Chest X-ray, PA view. Patient: 46 years old, sex F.
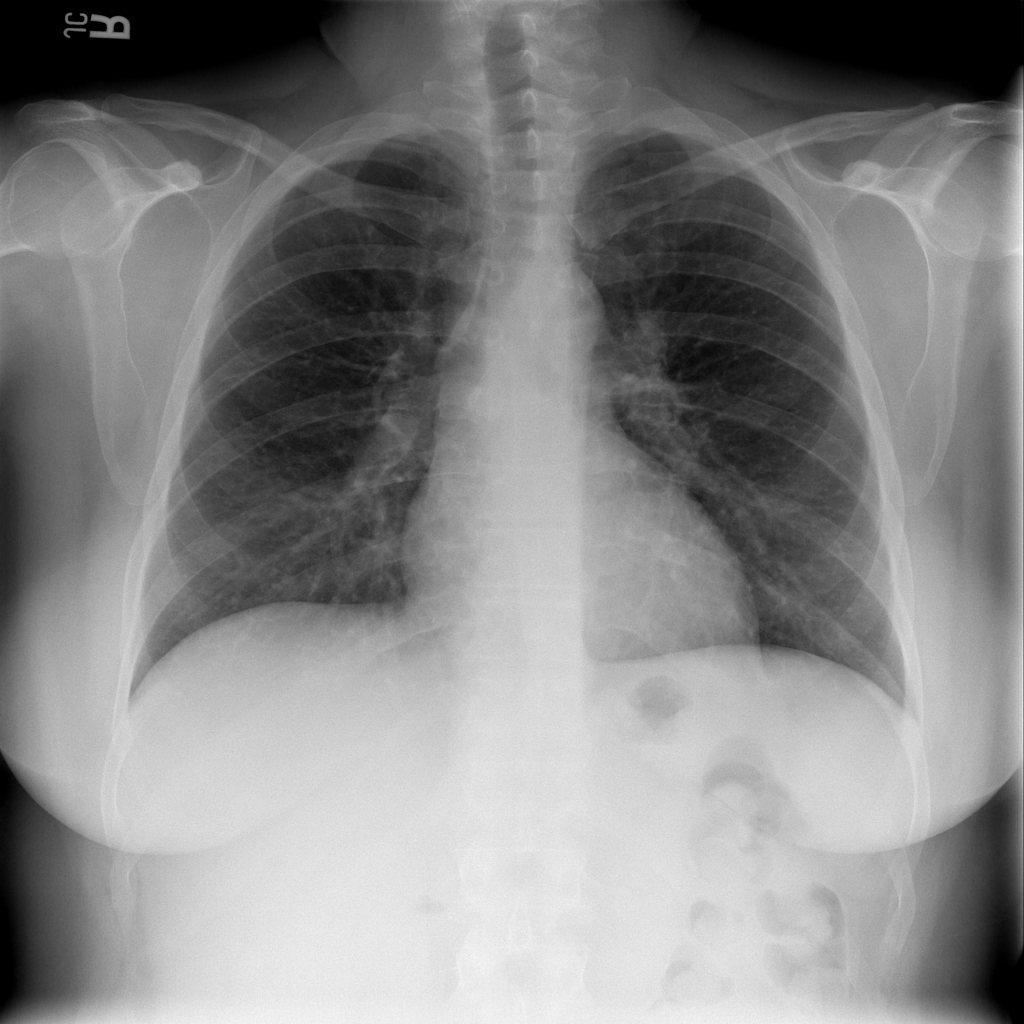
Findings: No Finding